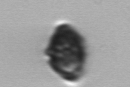
Label: Kryptoperidinium_triquetrum